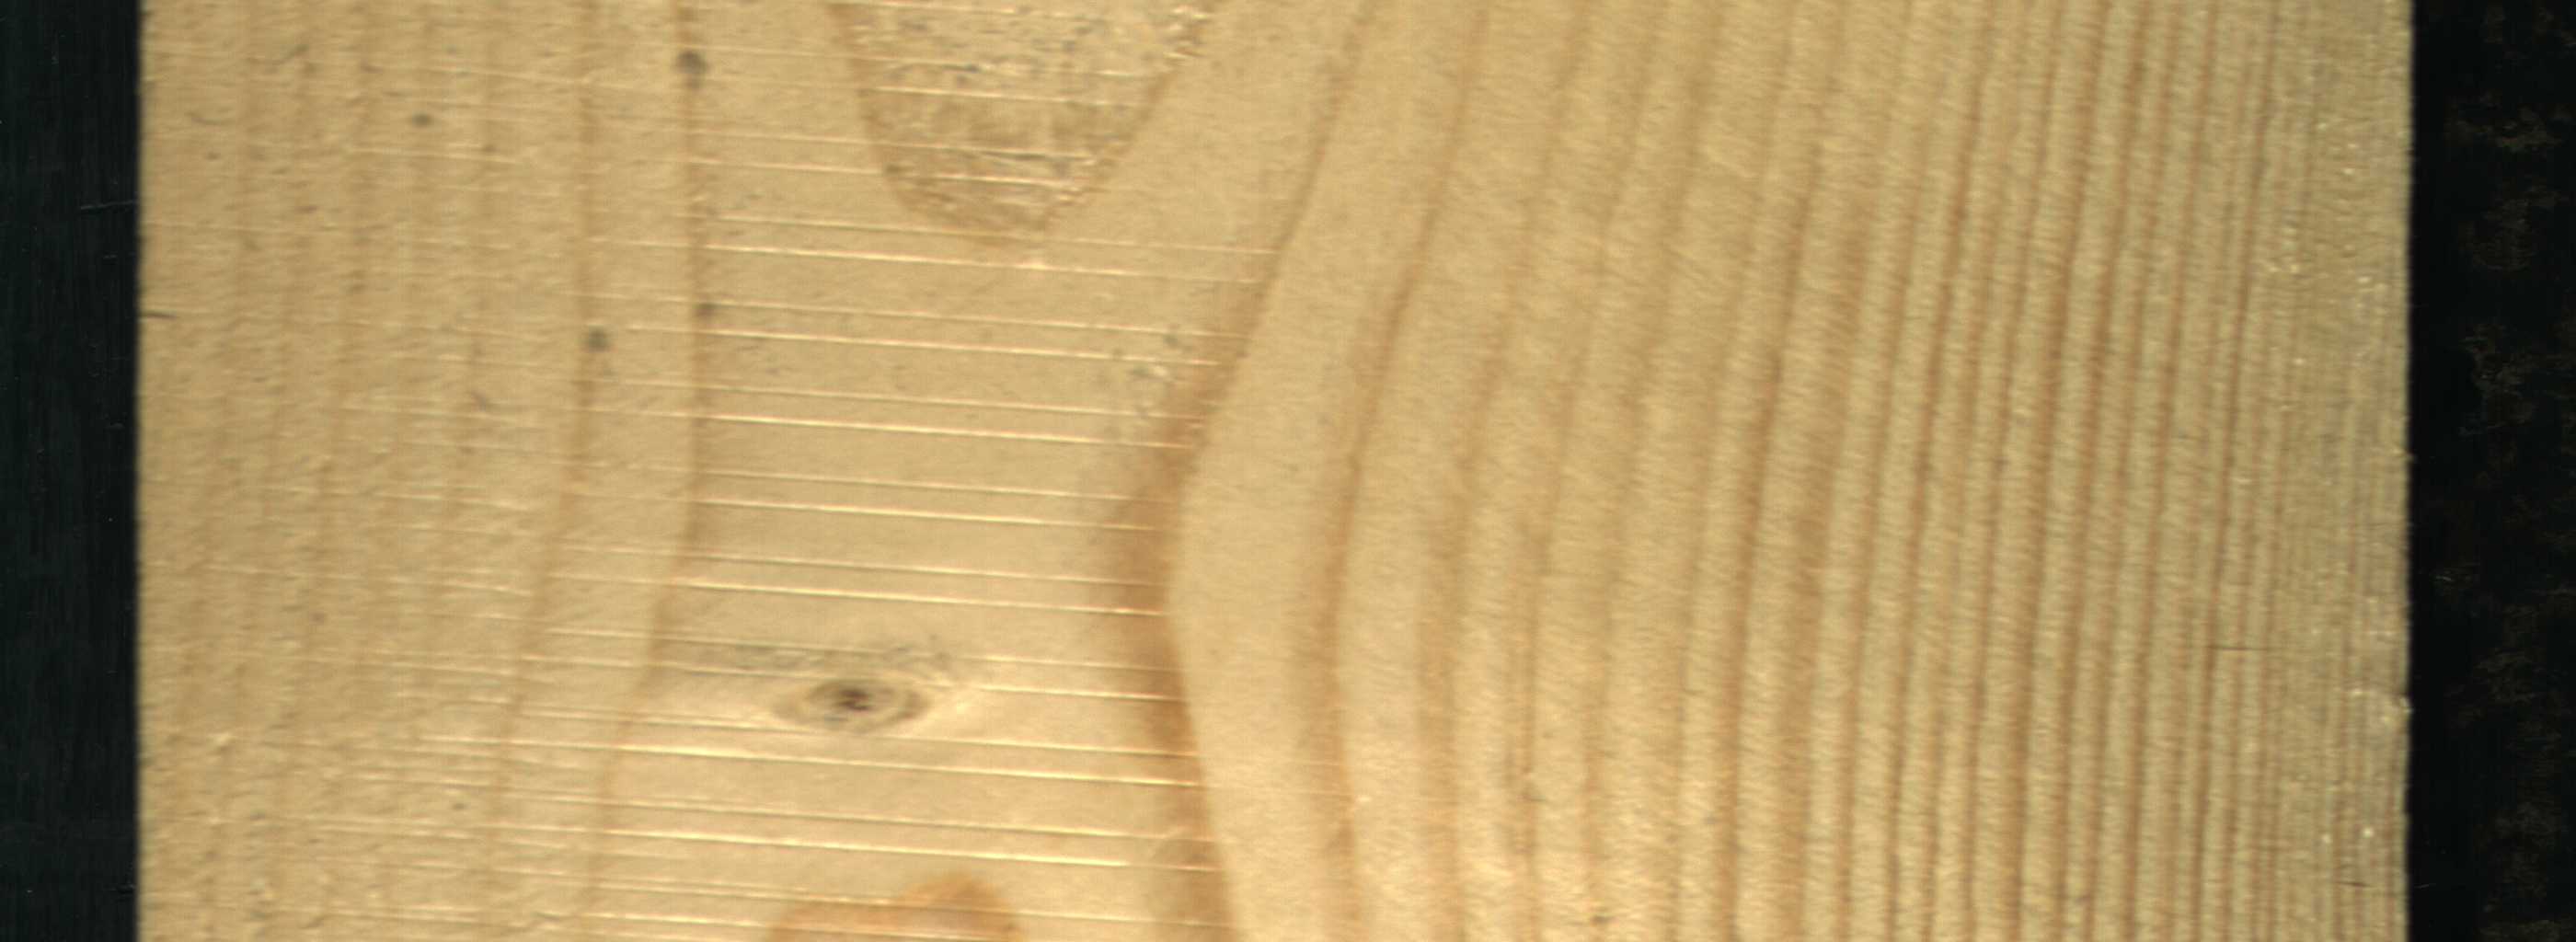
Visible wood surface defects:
Live_Knot